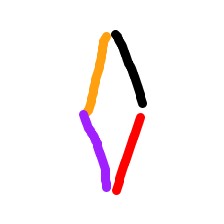
Shape: rhombus